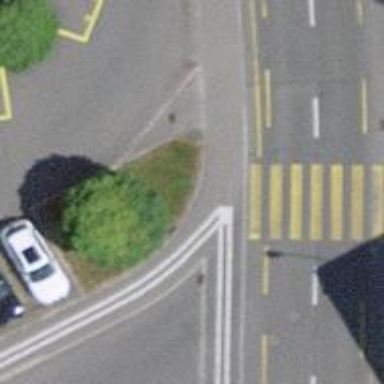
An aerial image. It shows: Kerb serving as barrier.